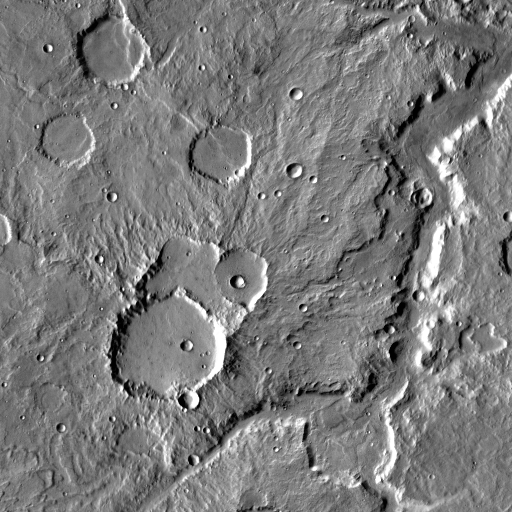
Crater classes present: Background, Other, Buried, Secondary